Interaction volume radius: 5 \u00c5
Interaction volume height: 15 \u00c5
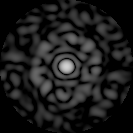
Disorder parameter: 0.8099